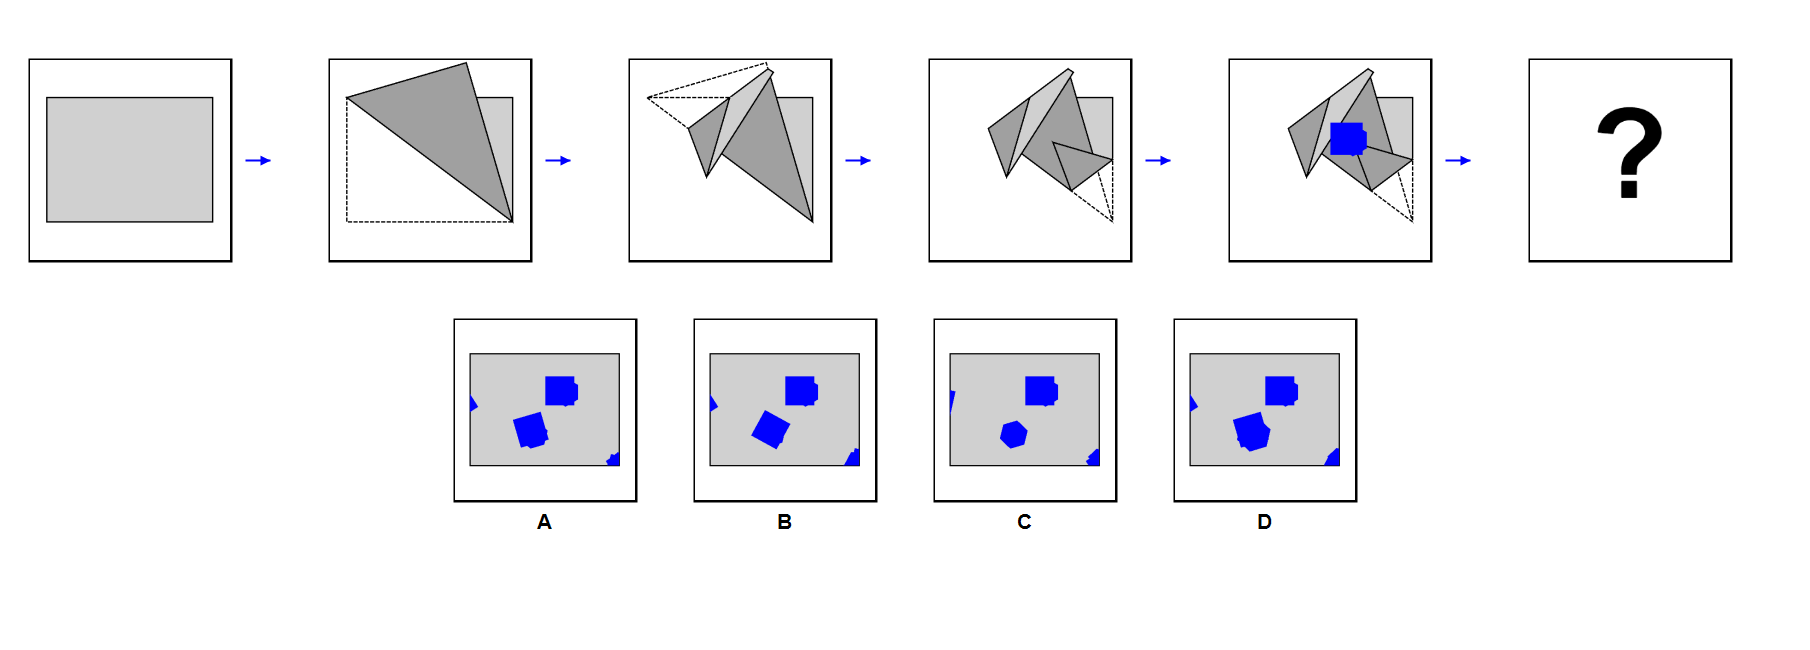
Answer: A